Current action and preconditions to check: trajectory_clear

Your task: For each precondition in the list above, predict whether it will hold at this action.

Consider the current scene as observed from the mobile robot's camera, and analyze the predicted future states of all dynamic agents (e.g., people, animals, vehicles, or any moving entities) within the NEXT SECOND.

IMPORTANT: Only answer "very likely" if you are absolutely certain—based on strong, clear evidence—that a dynamic agent will violate the precondition in the predicted future state. Do NOT answer "very likely" for unlikely, ambiguous, or low-probability risks.

Ask yourself for each precondition: Is there a high probability, with clear and convincing evidence, that the predicted future states of any dynamic agent will interfere with the predicted future state of the currently executing action within the NEXT SECOND, causing that precondition to fail?

Assess the risk level based on these predictions. Use "likely" or "very likely" if motions create a clear risk of interference.

Use "neutral" or "improbable" if agents are nearby but their predicted paths are clearly diverging or non-conflicting.

Failure Risk Categories: "very improbable", "improbable", "neutral", "likely", "very likely"

Answer Format: Output ONLY the probability_of_failure value from these categories: "very improbable", "improbable", "neutral", "likely", "very likely"

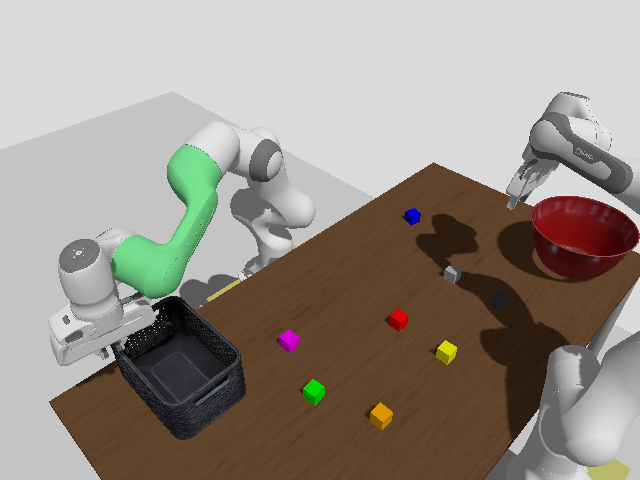

Answer: very improbable